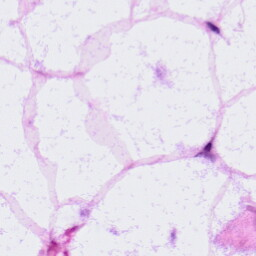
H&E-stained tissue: LymphNode